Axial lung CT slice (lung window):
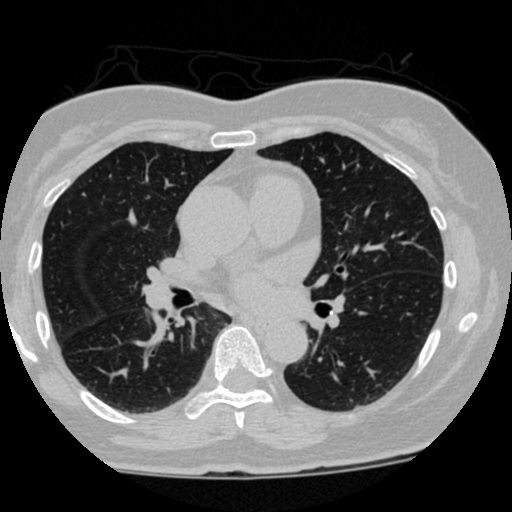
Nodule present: no